Interaction volume radius: 10 \u00c5
Interaction volume height: 15 \u00c5
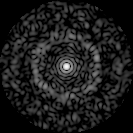
Disorder parameter: 0.8675